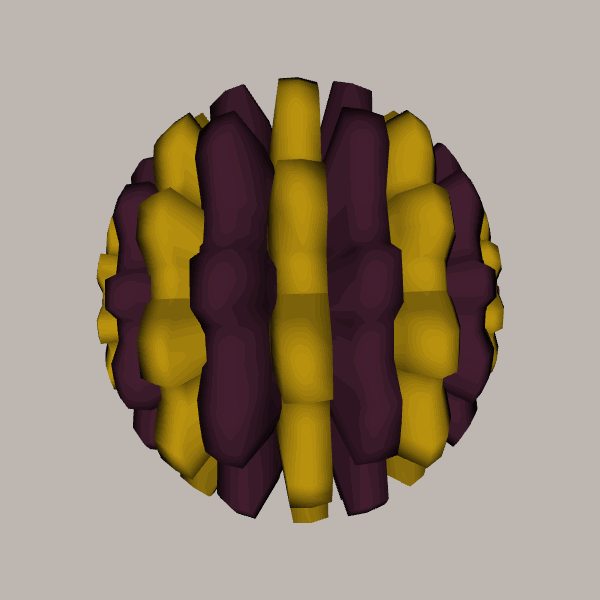
Background: light